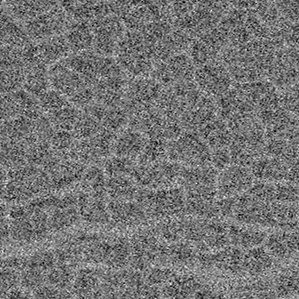
Label: frost